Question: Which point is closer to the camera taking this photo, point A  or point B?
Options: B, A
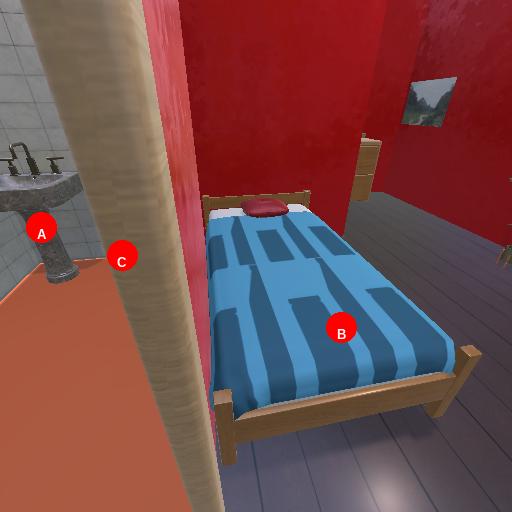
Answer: B